Frequency: 80000
Velocity: 0,248
Power: 8,5
Pulse duration: 0,0000001
Pass count: 1
Magnification: 10
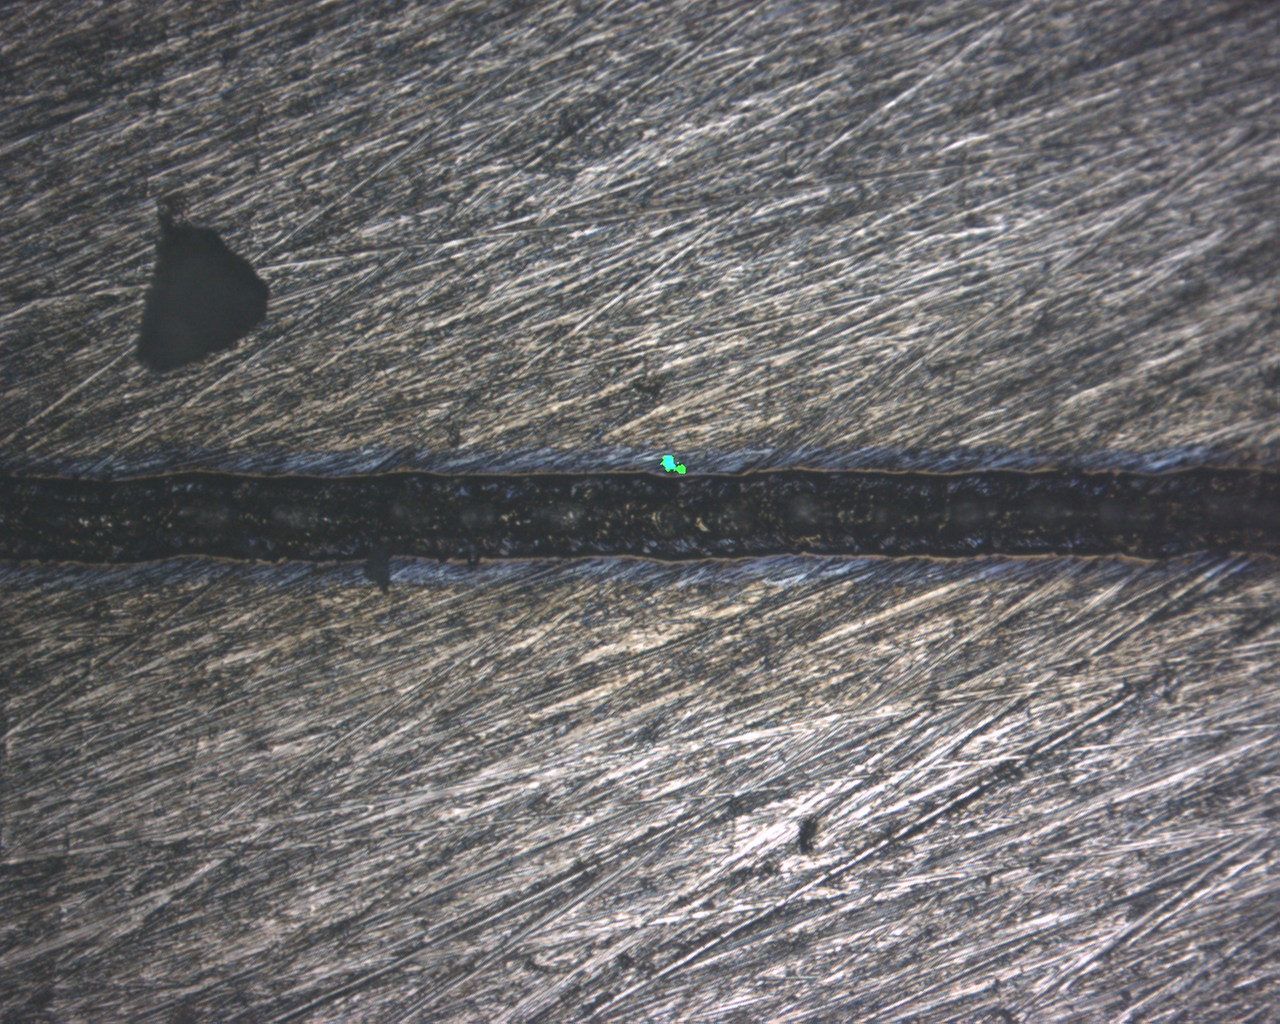
Measured width: 136.422
Other width: 42.674